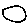
Label: circle